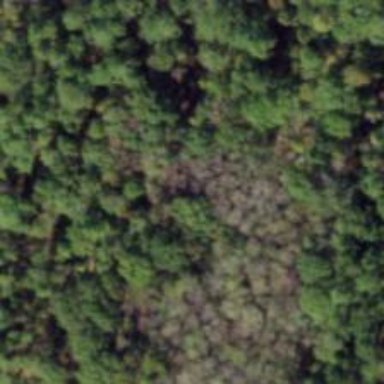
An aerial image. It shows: Forest dominated by needle-leaved trees.